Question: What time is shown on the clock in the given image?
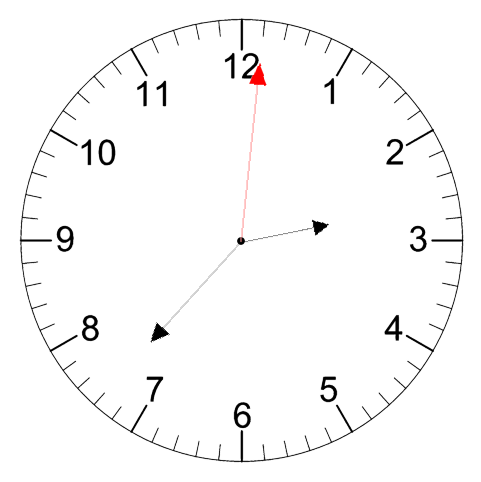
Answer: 02:37:01